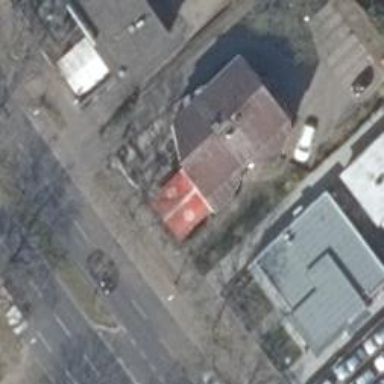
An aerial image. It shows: Restaurant.